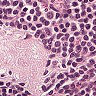
Metastatic tissue present: no